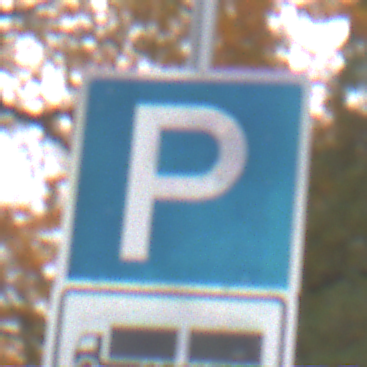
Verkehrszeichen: Parken
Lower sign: MehrspurigeFahrzeugeFrei4
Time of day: Midday
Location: Outdoor (Nature)
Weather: Overcast
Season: Autumn
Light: Natural